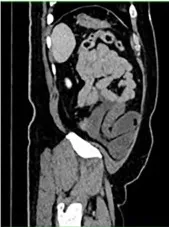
A transition point associated with dilated and collapsed small bowel loops (A,B).
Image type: radiology (ct)